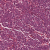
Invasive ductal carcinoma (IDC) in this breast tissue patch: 1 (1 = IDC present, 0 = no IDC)